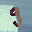
Label: 9